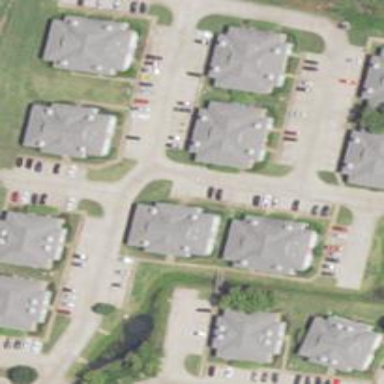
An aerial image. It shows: Living street.